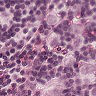
Metastatic tissue present: yes